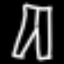
Label: pants